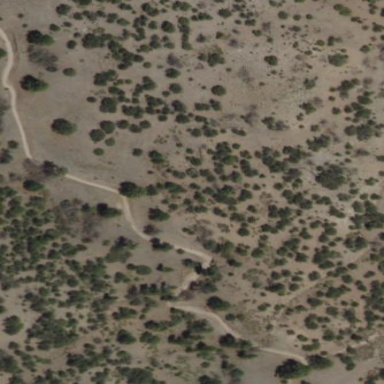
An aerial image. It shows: Patch of scrub vegetation.